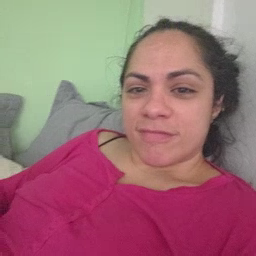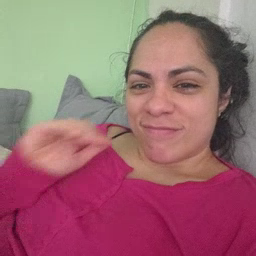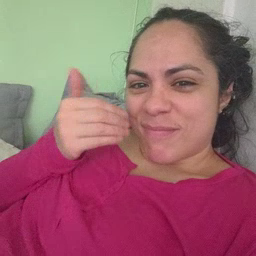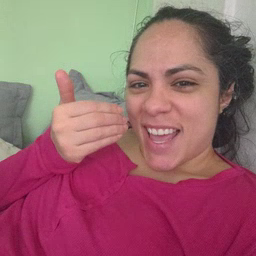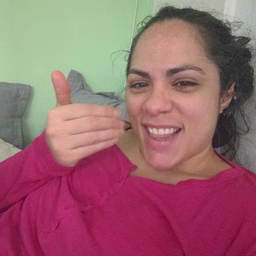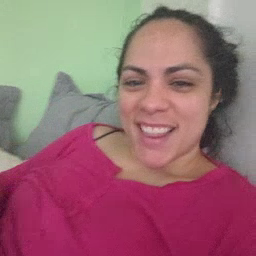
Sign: smile